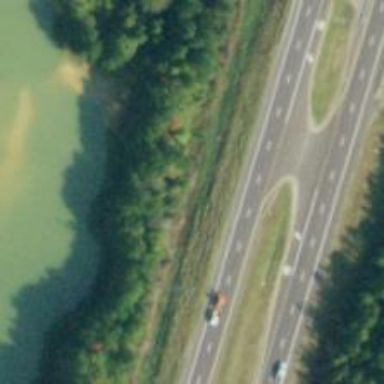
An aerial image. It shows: Asphalt highway with dual carriageway.